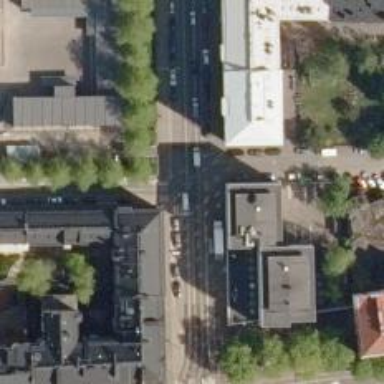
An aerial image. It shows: Residential road with asphalt surface and separate sidewalk. There are embedded tram rails on the road.